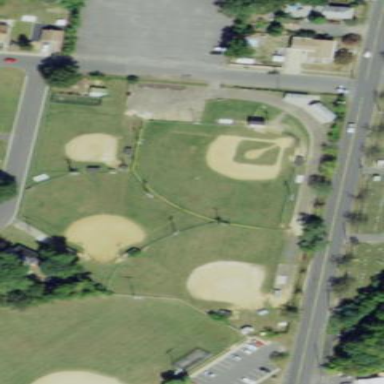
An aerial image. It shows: Baseball pitch for leisure and sports activities.